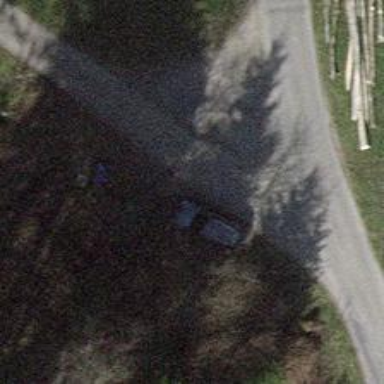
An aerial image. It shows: Bench for seating.